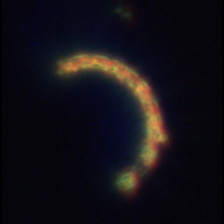
Taxon: Chaetoceros
Group: Diatoms